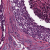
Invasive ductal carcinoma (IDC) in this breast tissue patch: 0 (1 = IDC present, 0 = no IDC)